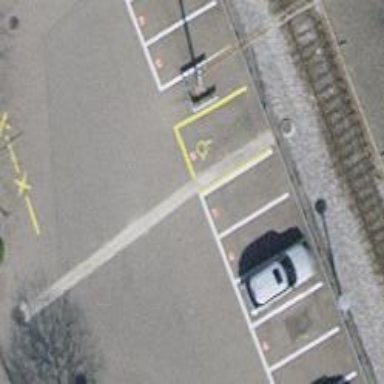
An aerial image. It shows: Road serving as parking aisle.